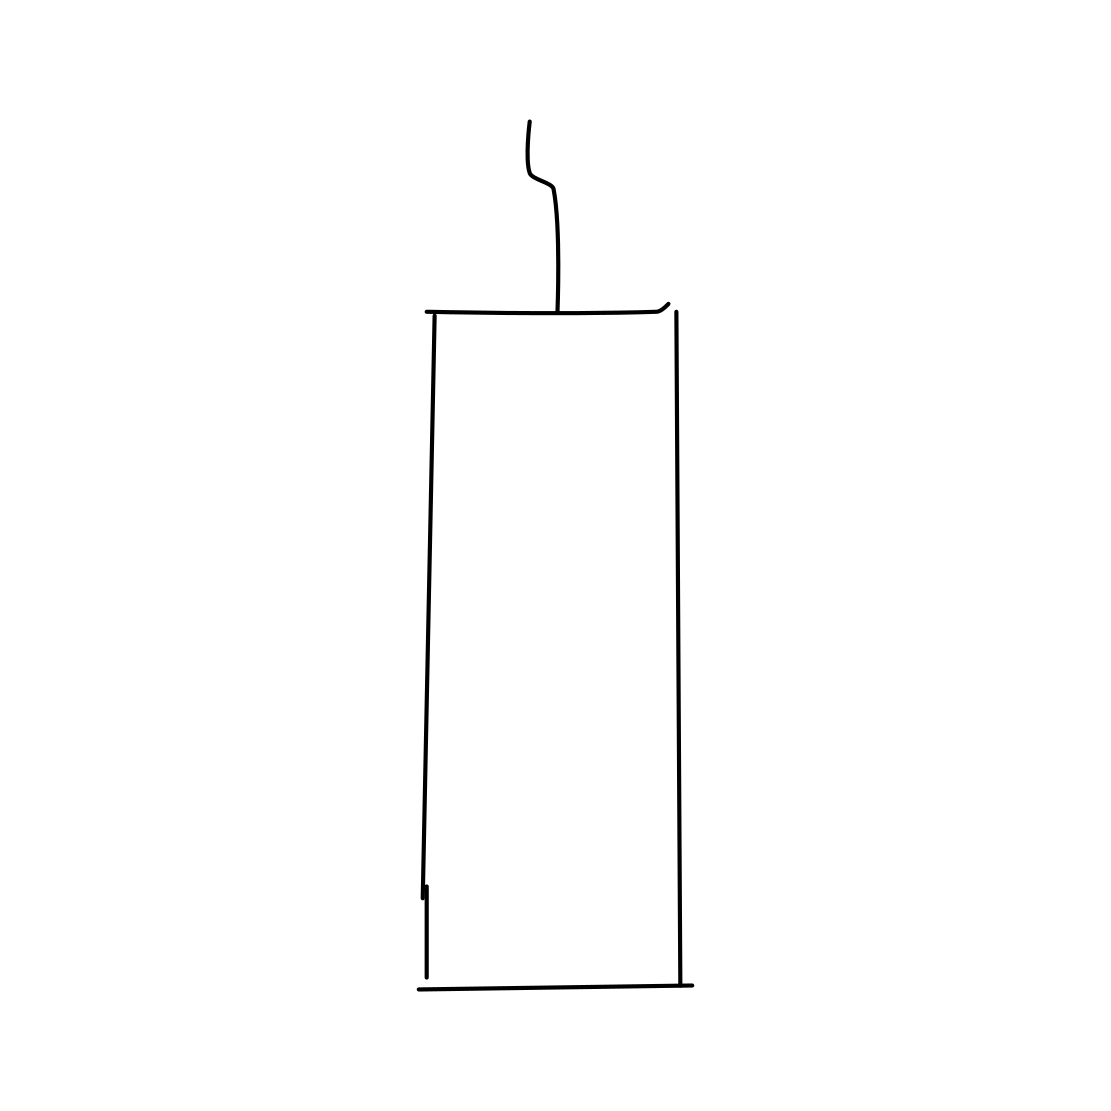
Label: candle